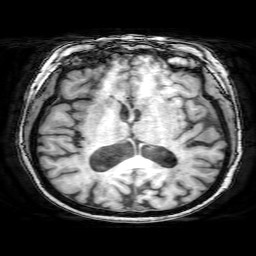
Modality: T1w
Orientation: coronal
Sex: female
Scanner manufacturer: philips
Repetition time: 0.008185 s
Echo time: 0.00377 s